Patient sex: M
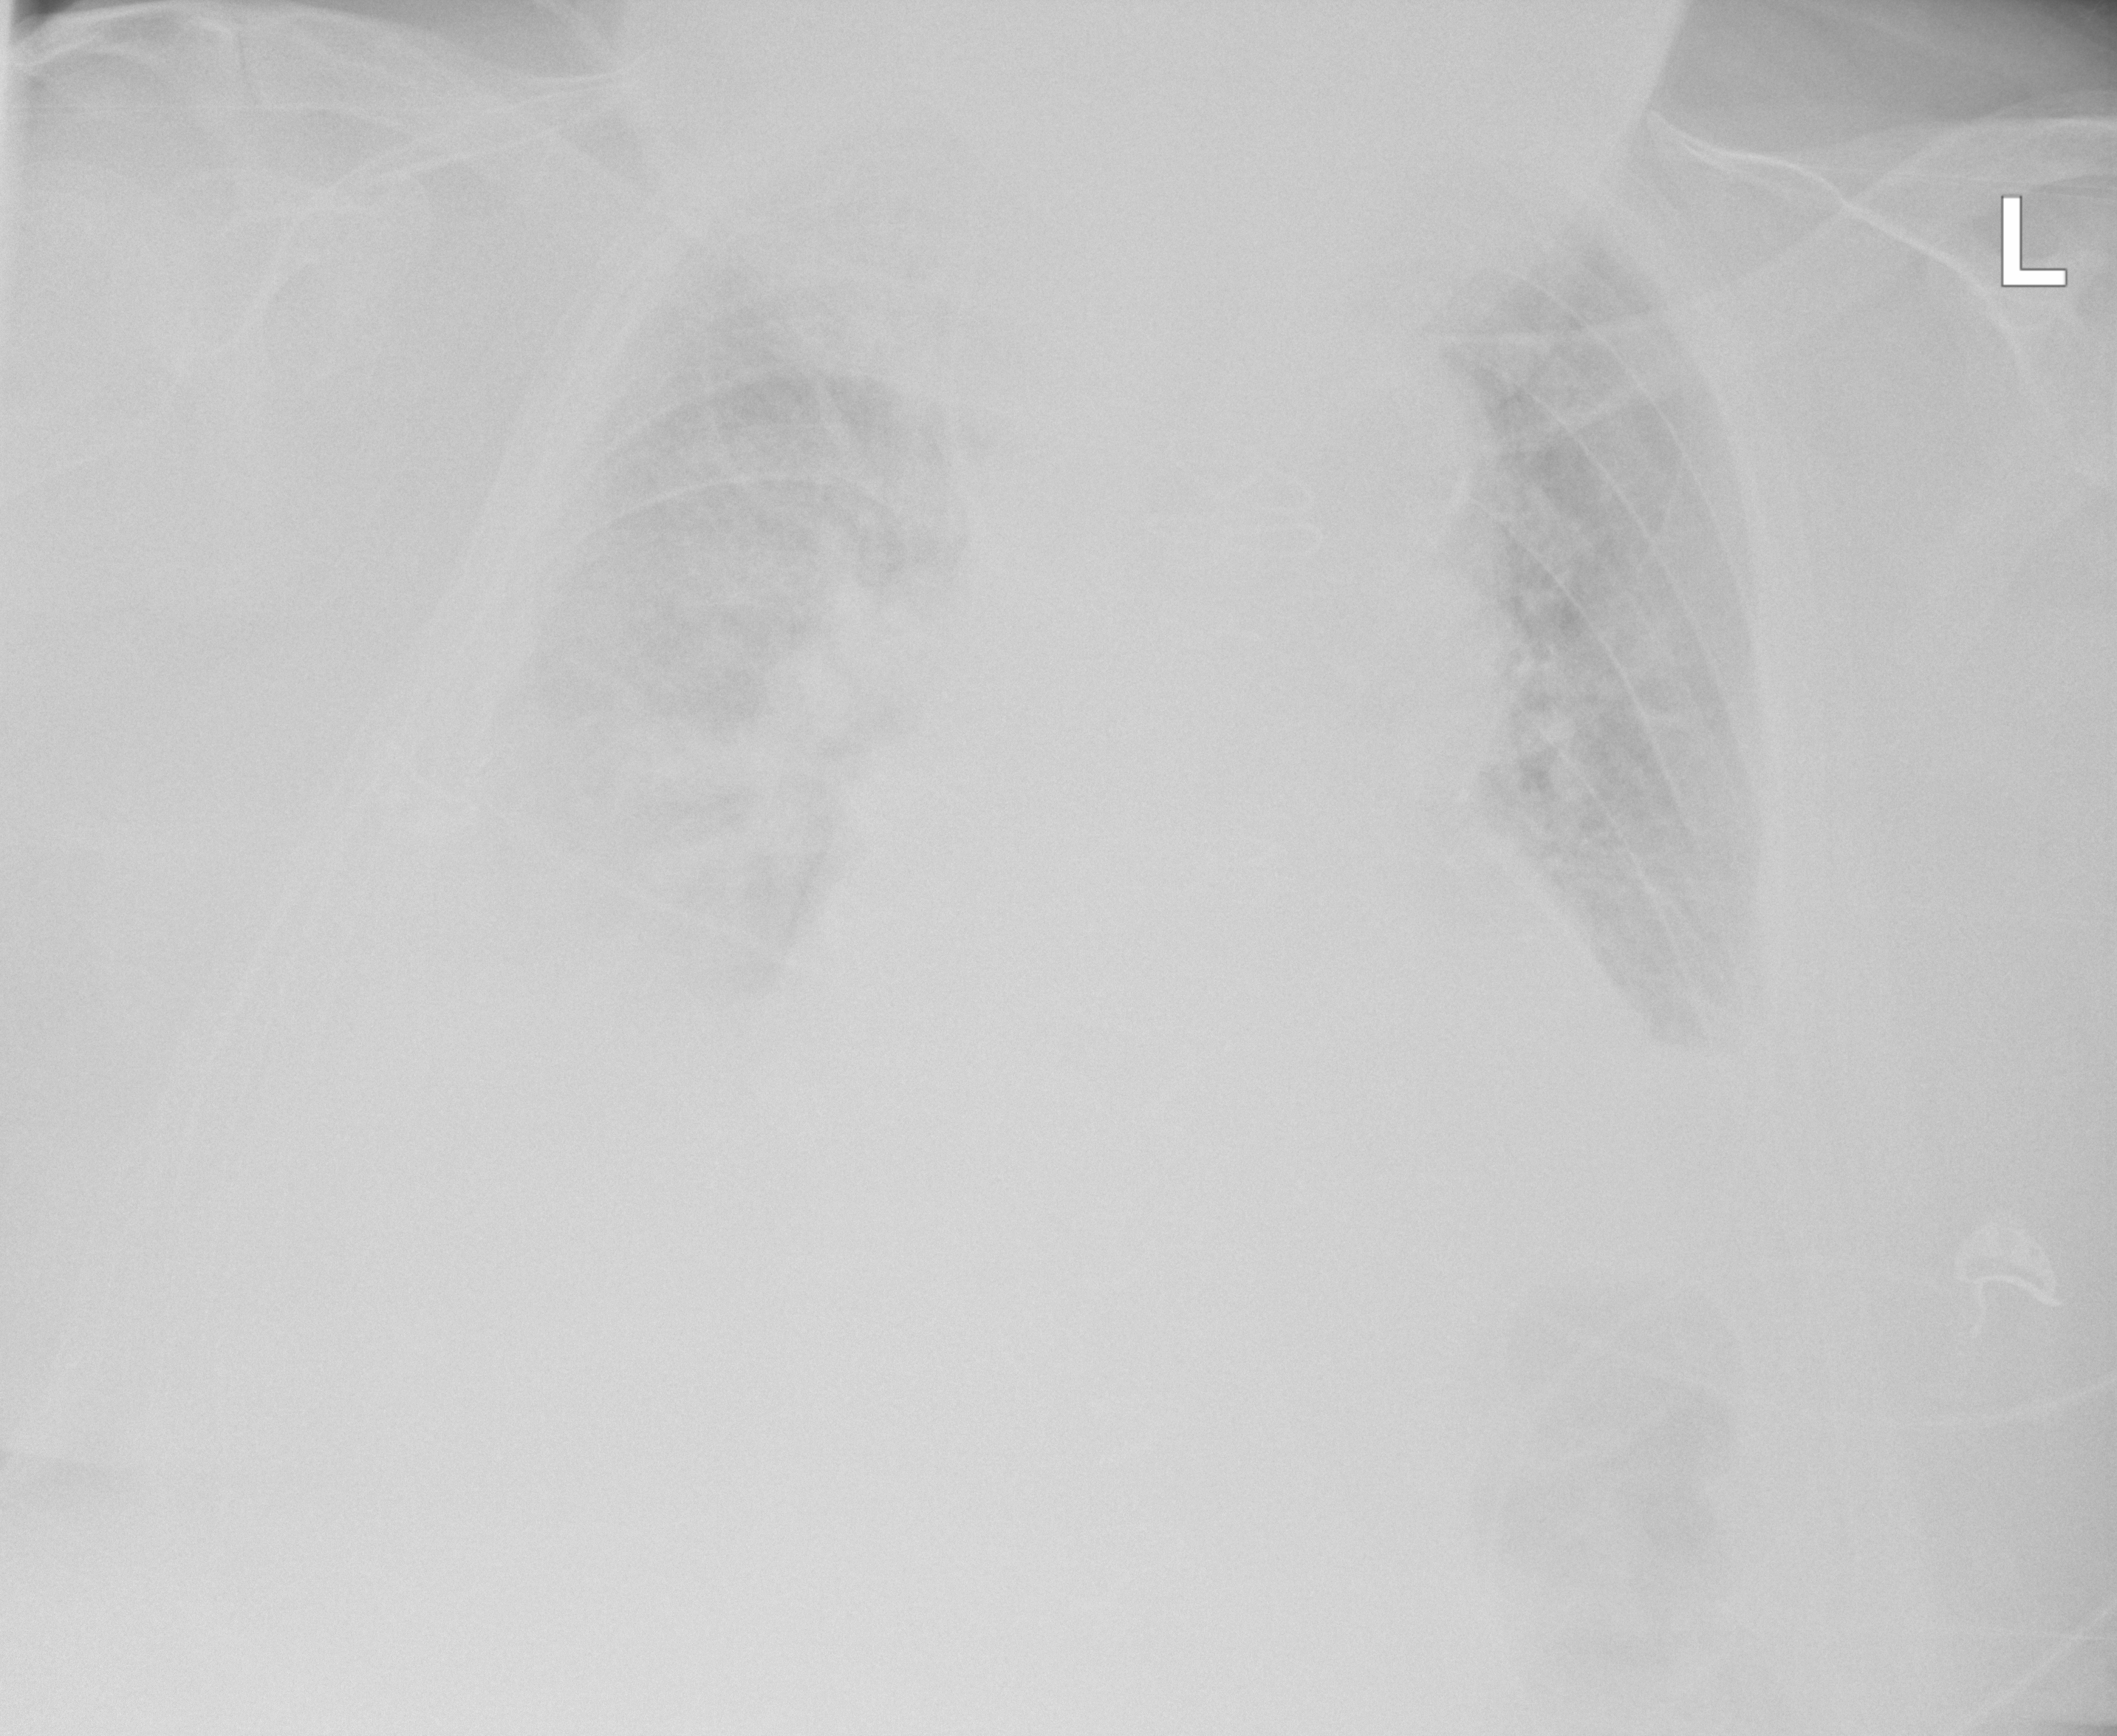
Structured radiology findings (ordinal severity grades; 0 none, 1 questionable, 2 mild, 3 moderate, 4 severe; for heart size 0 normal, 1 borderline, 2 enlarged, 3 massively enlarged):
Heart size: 2
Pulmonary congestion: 2
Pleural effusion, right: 3
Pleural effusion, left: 2
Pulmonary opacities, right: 2
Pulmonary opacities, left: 2
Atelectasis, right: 2
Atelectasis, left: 1